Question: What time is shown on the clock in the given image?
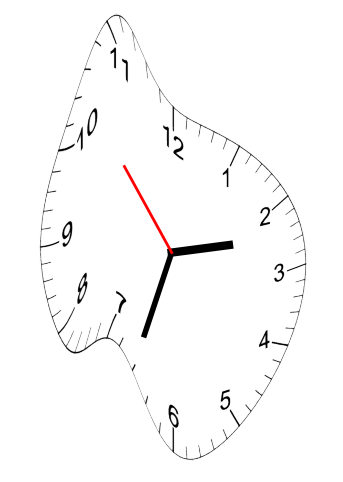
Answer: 02:32:53